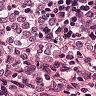
Metastatic tissue present: yes